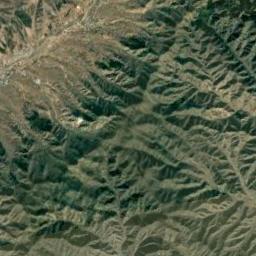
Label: mountain